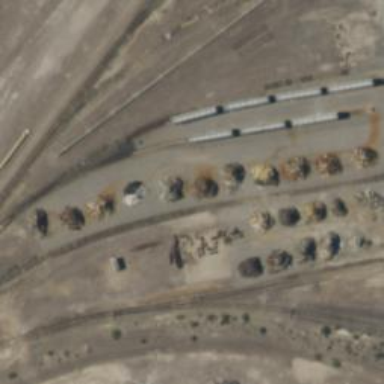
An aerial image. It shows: Rail spur service.